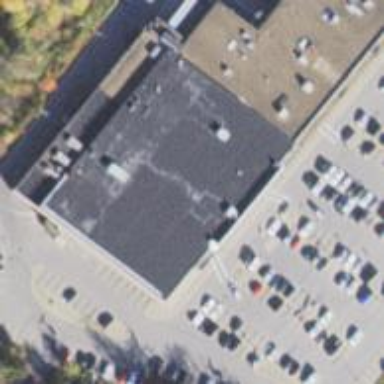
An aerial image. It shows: Supermarket.